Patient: sex F, age 61
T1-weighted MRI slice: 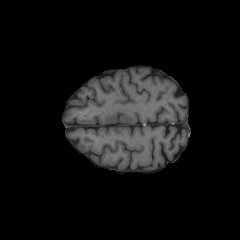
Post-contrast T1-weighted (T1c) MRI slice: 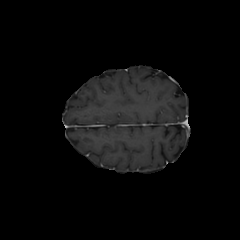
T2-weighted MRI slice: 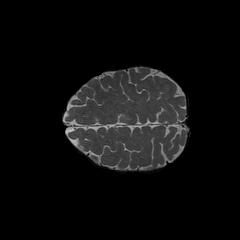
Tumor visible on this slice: no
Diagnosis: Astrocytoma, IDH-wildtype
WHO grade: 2